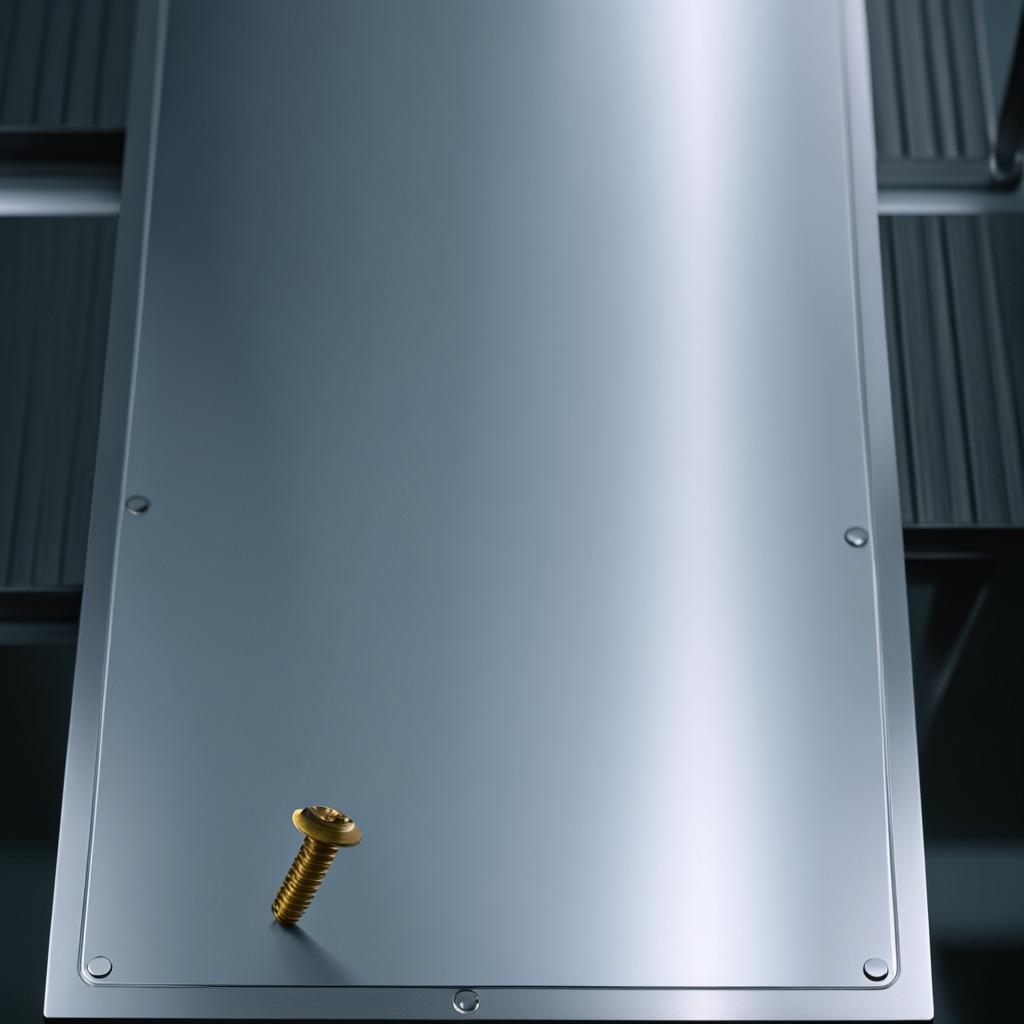
A metal screw lies on a metal table in a machine shop under fluorescent lights.